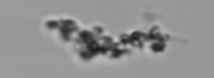
Label: detritus